I will show an image sequence of human cooking. I have annotated the images with numbered circles. Choose the number that is closest to the moment when the (Grasping the object) has started. You are a five-time world champion in this game. Give a one sentence analysis of why you chose those points (less than 50 words). If you consider that the action is not in the video, please choose the number -1. Provide your answer at the end in a json file of this format: {"points": []}
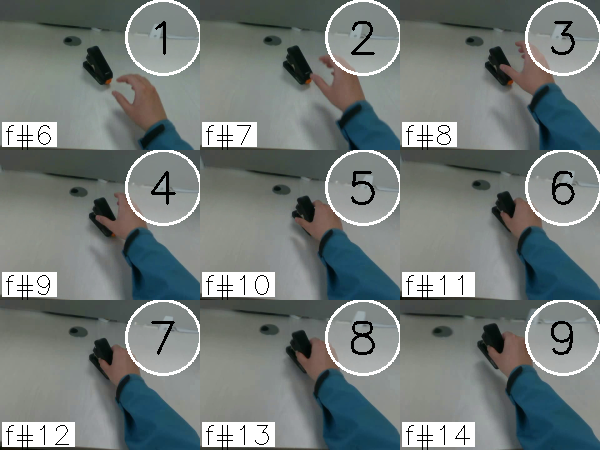
Frame 6 shows the clearest moment of hand-object contact.
{"points": [6]}